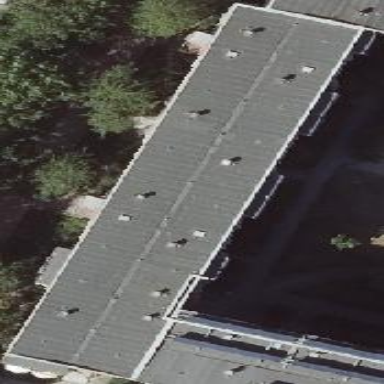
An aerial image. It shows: Residential building with flat roof.